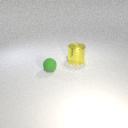
small green rubber sphere to the left of large yellow metal cylinder